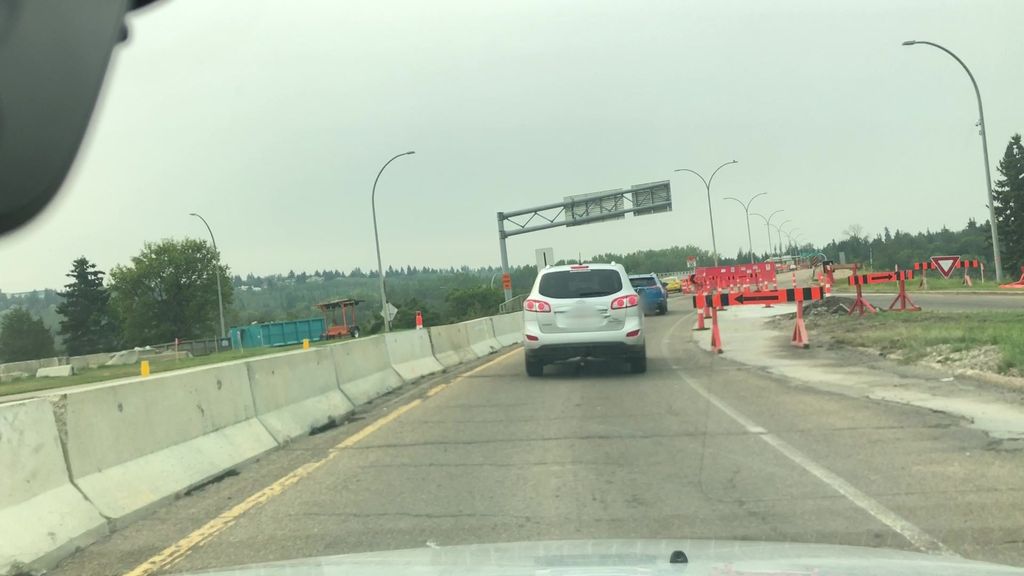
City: edmonton